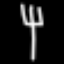
Label: fork